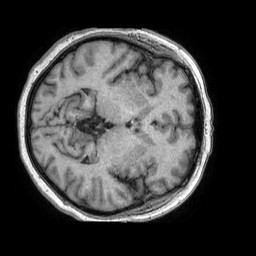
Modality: T1w
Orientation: axial
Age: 52
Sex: female
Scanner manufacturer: philips
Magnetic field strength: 1.5 T
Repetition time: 0.007644 s
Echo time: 0.003489 s